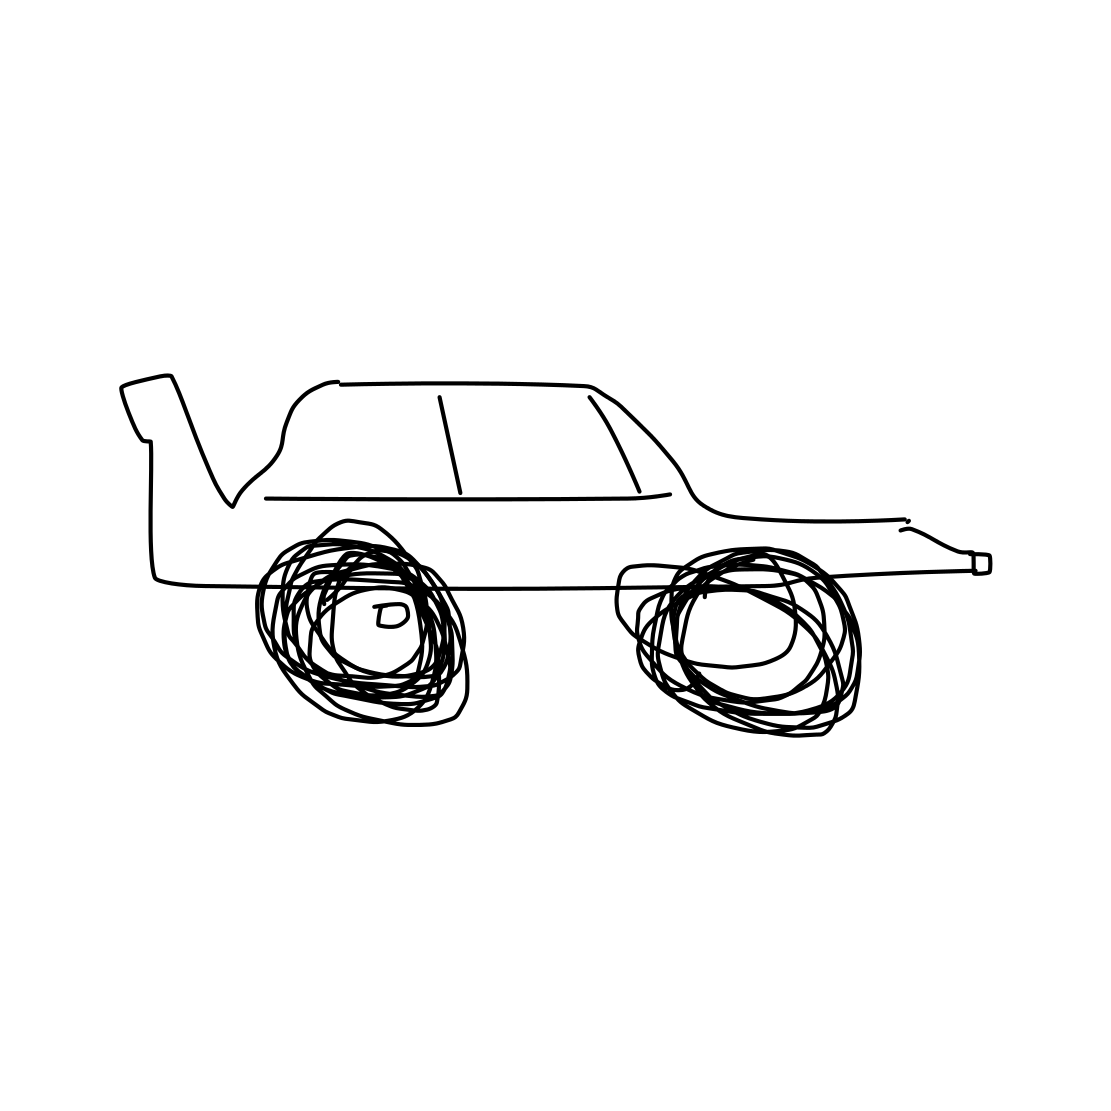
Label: race car